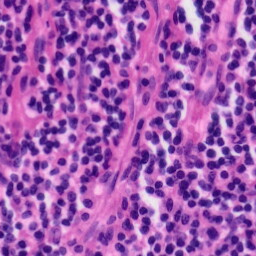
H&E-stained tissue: Tonsil